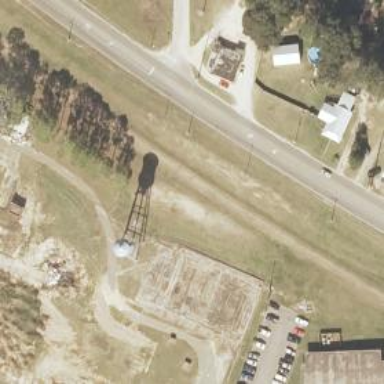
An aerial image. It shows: Water tower that is man-made.